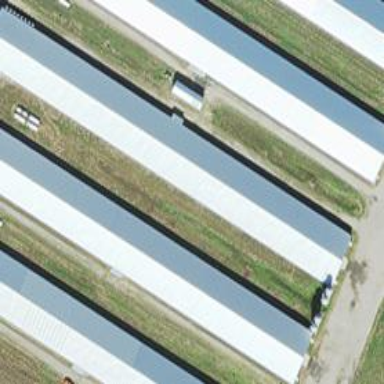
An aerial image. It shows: Chicken barns building.